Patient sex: F
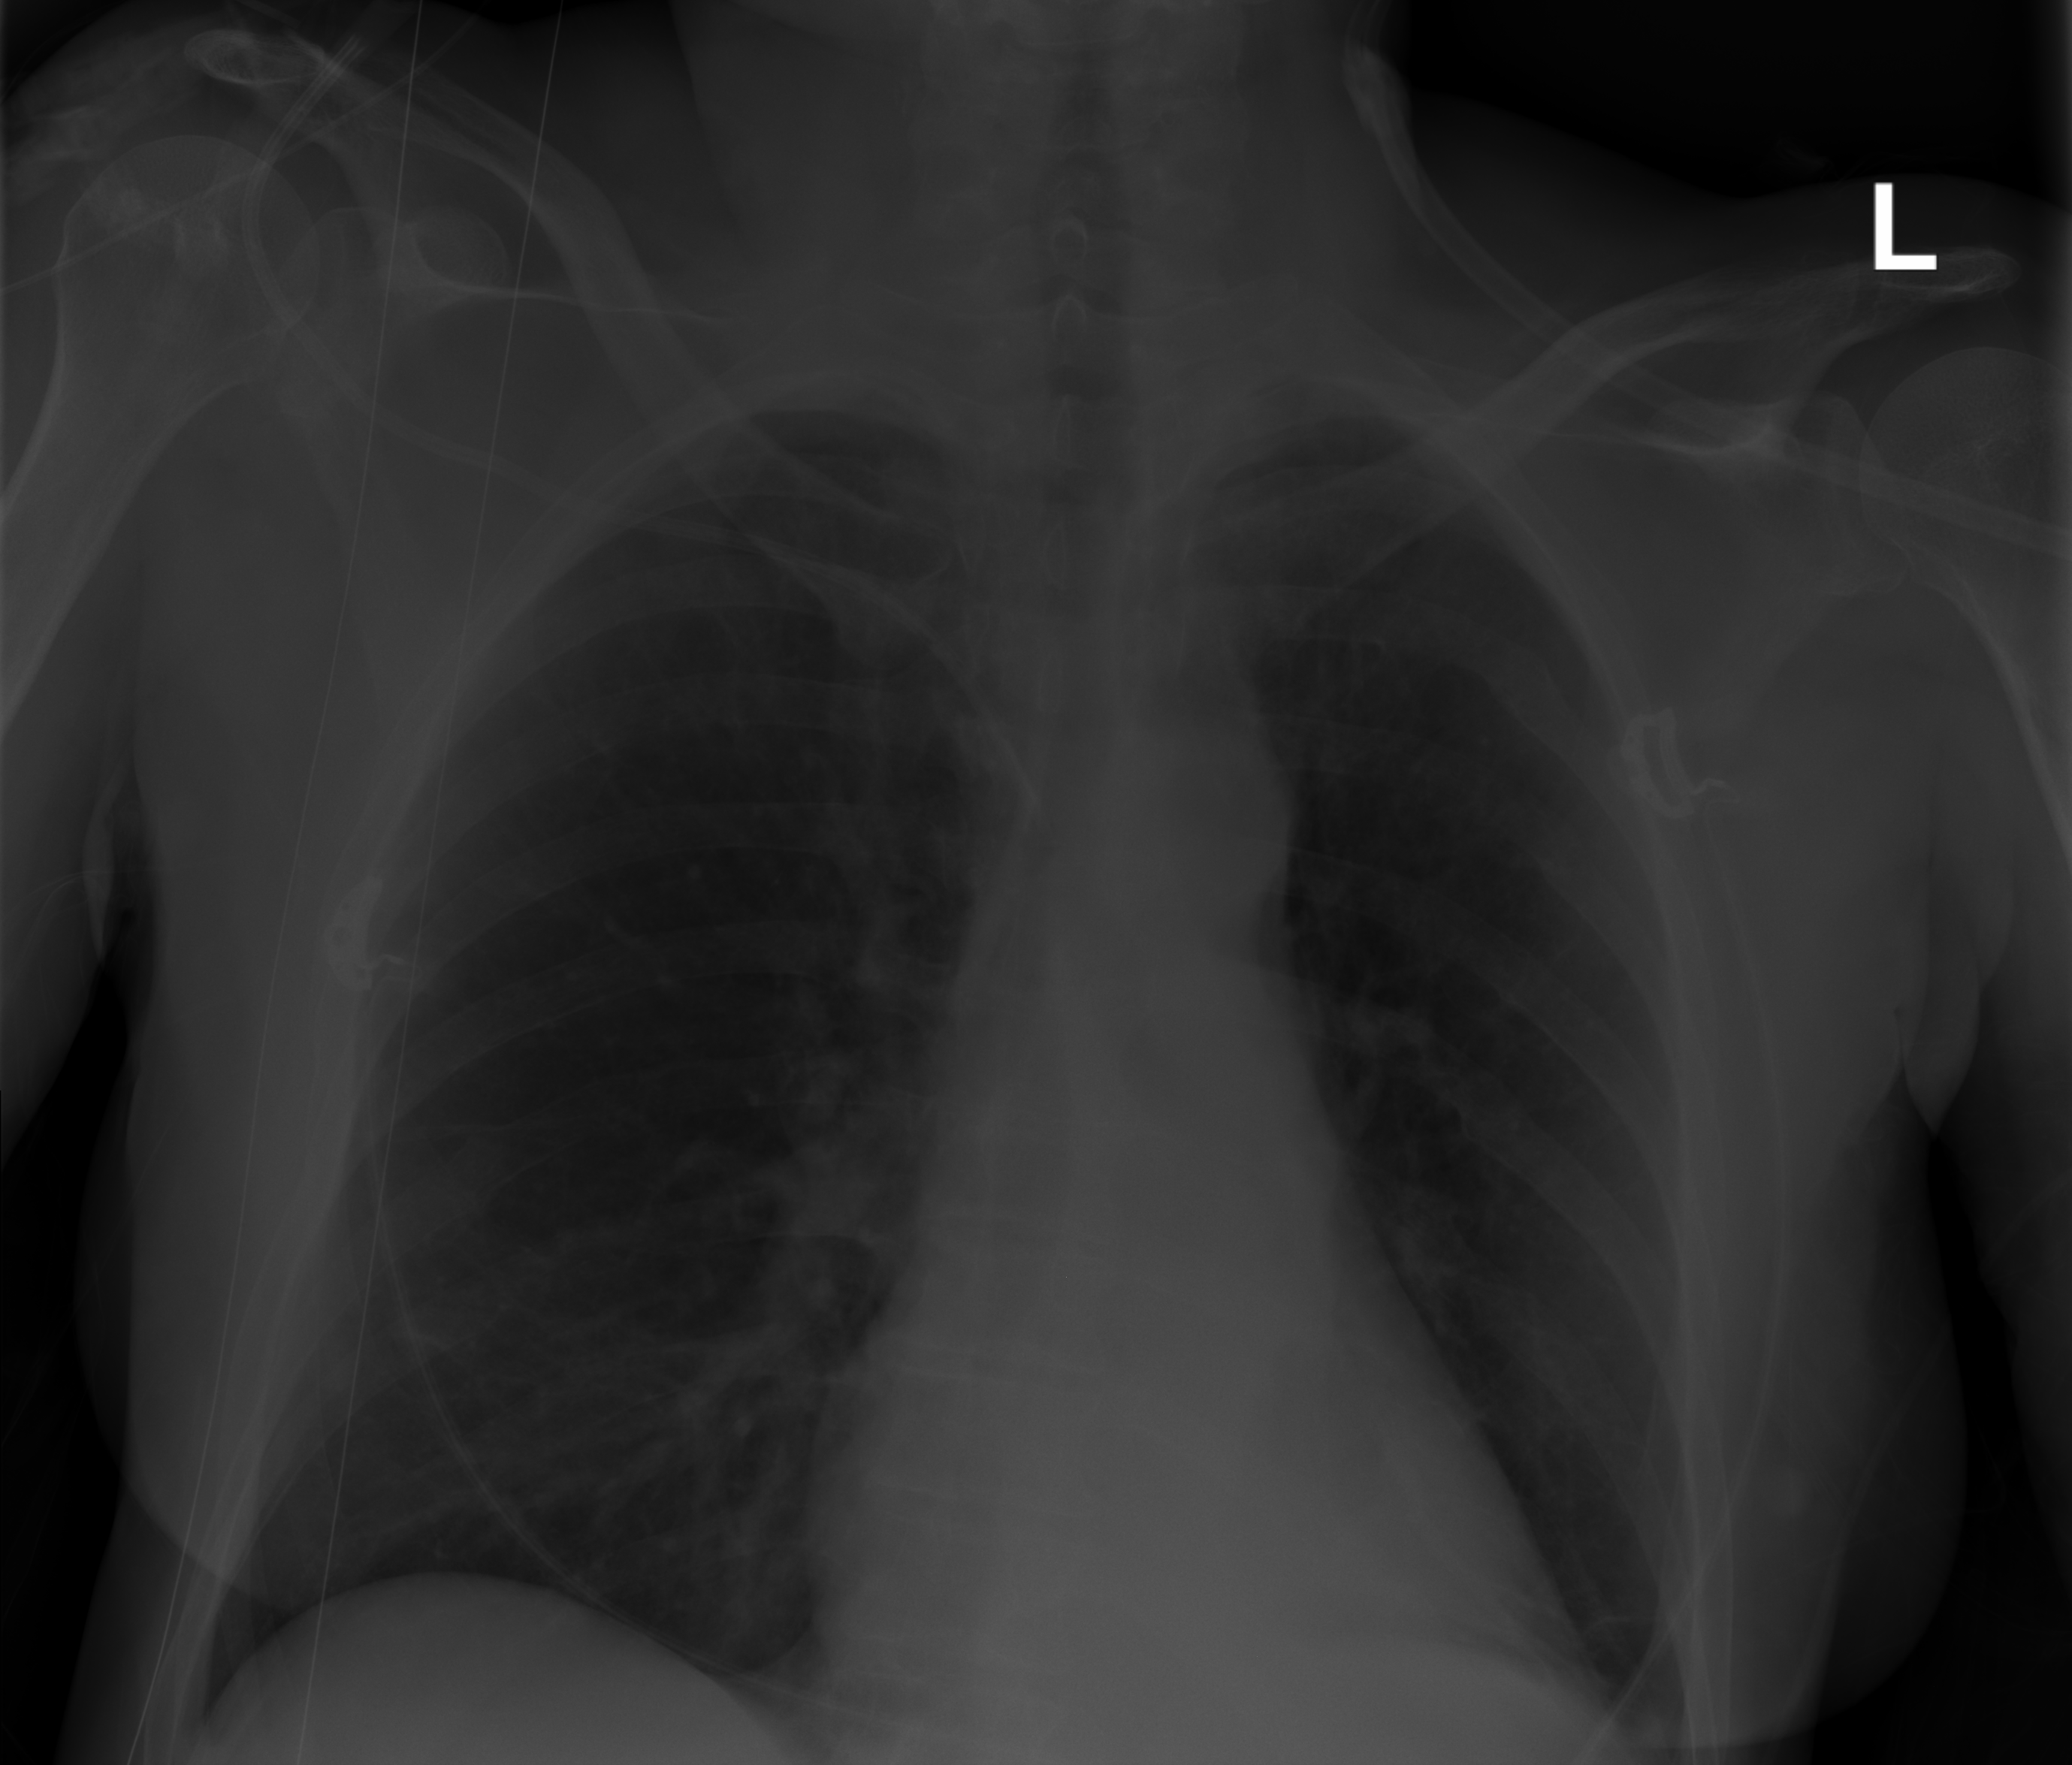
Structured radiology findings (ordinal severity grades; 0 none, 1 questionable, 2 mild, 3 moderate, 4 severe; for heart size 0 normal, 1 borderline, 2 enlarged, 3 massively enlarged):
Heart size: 0
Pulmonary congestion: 0
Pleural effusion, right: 0
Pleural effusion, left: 0
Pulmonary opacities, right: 1
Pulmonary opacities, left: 0
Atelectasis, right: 2
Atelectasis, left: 2